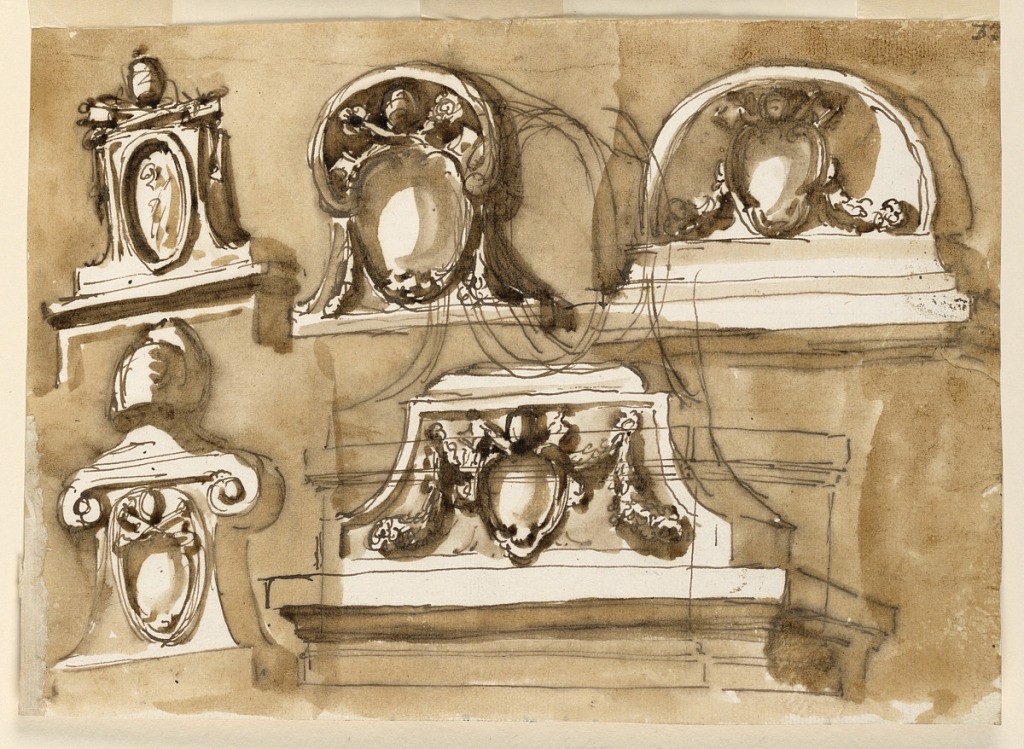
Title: Five designs for an overdoor
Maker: Giuseppe Barberi, Italian, 1746–1809
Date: ca. 1790
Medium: Pen and brown ink, brush and brown wash on off-white laid paper, lined
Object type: Drawing
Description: Upper row: at left, a pedestal of a kind stands upon the upper part of the door frame. It has at the front on ovoidal medallion with a figure, and on top the tiara upon the crossed keys. Center: the escutcheon stands upon a base, upon which garlands drag. On top are the keys and the tiara in front of a volute pediment. At right: a similar escutcheon stands in front of a couch upon a base of several moldings. Lower row: at left, the escutcheon is in front of an obliquely shown pedestal upon which an enormous helmet st ands. At right: above an entablature stands a pedestal with an escutcheon similar to the upper ones being in the panel of the front. This design, as those above it, has been partly drawn over a pen sketch for the design above at left.